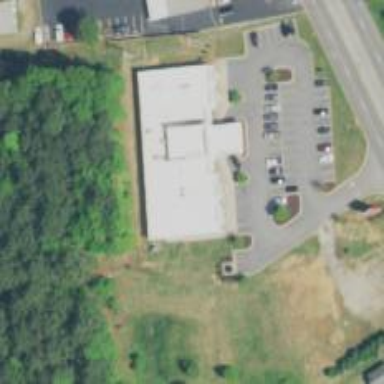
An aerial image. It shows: Healthcare clinic is depicted in the image.